【题型】选择题　【知识点】平面几何　【难度】easy
如图, 已知 $\triangle ABC$, 点 $D, E$ 分别在边 $AB$、$AC$ 的反向延长线上, 且 $DE // BC$。若 $AE = 4$, $AC = 8$, $AD = 5$, 则 $AB$ 为( )

A. 5

B. 8

C. 10

D. 15
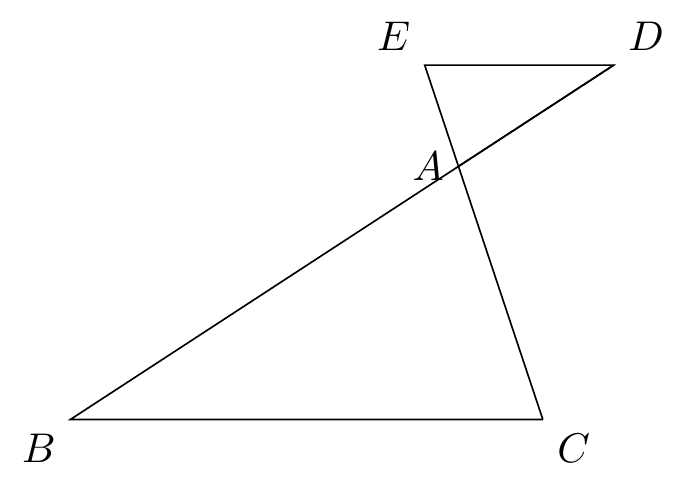
【解答】
解：$\because DE // BC$,

$\frac{AE}{AC} = \frac{AD}{AB}$,

$\because AE = 4$, $AC = 8$, $AD = 5$,

$\frac{4}{8} = \frac{5}{AB}$,

解得：$AB = 10$,

故选：C。